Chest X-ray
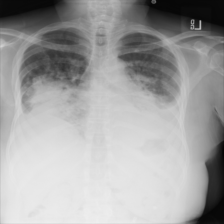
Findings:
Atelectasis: negative
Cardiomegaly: negative
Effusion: negative
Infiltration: negative
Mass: negative
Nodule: negative
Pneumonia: negative
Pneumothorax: negative
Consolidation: negative
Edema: negative
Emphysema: negative
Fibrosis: negative
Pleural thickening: negative
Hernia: negative